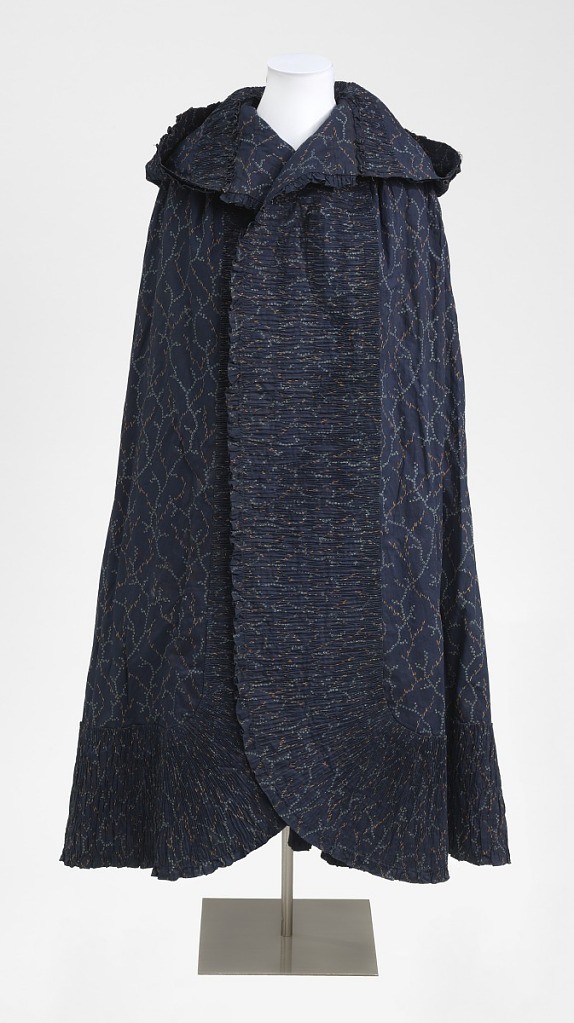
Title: Cape
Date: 1810–20
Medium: cotton Technique: discharge printed on plain weave
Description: Woman's printed cotton cape, open down the front,  with a hood with a pleated ruffle all around. Fabric is dark indigo blue a discharged design in light blue, with touches of orange.